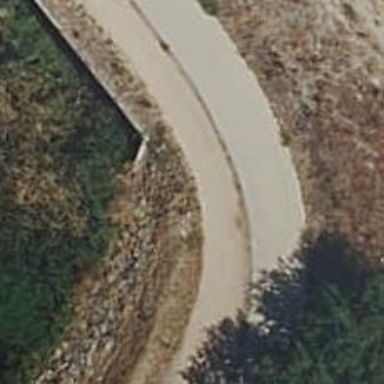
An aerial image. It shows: Retaining wall.